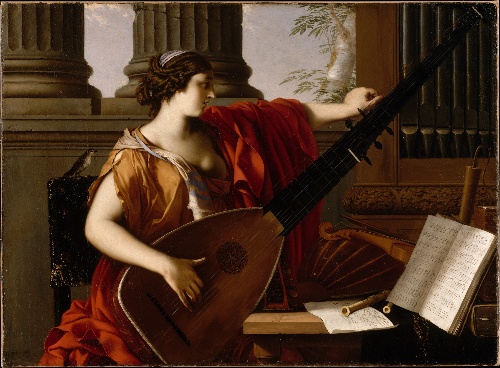
Title: Allegory of Music
Artist: Laurent de La Hyre
Artist bio: French, Paris 1606–1656 Paris
Date: 1649
Object type: Painting
Classification: Paintings
Medium: Oil on canvas
Dimensions: 41 5/8 x 56 3/4 in. (105.7 x 144.1 cm)
Department: European Paintings
Credit line: Charles B. Curtis Fund, 1950
Accession year: 1950
Repository: Metropolitan Museum of Art, New York, NY
Tags: Birds|Women|Music|Lutes|Violins|Allegory